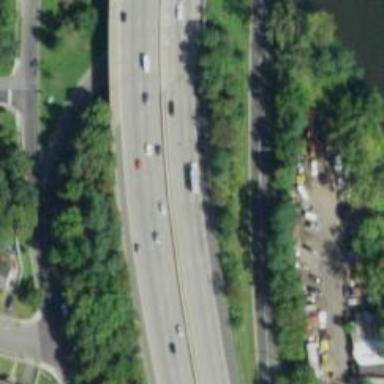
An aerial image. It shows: Urban freeway or expressway.